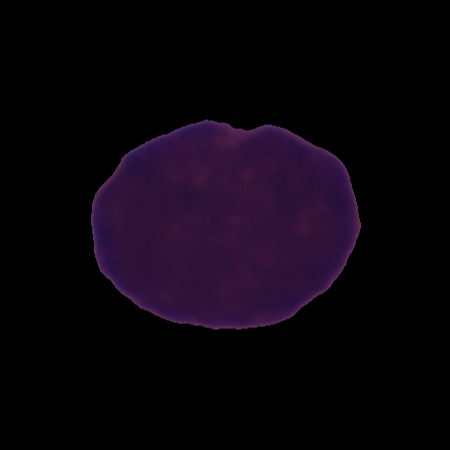
Label: cancer